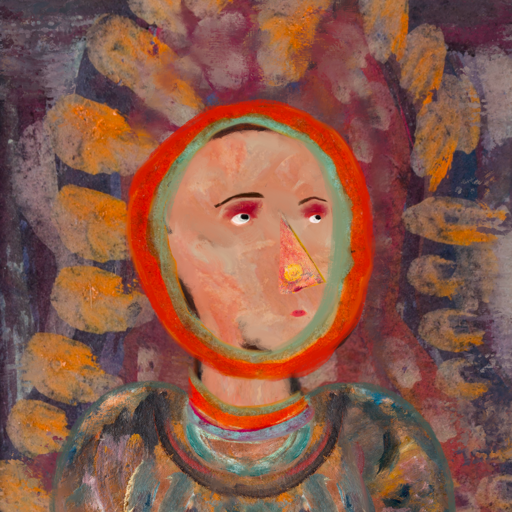
Background: Doll, Head And Neck Side: Roy_Bahadur, Face Side: Irani, Bust: Boggyland, Hair Side: Sisters, Head Accessory: Blank, Second Necklace: Blank, Necklace: Sisters, Baby: Blank